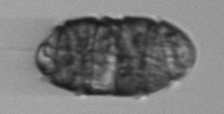
Label: Margalefidinium